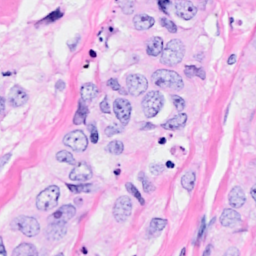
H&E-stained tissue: Breast